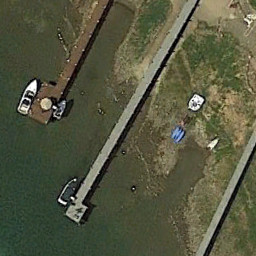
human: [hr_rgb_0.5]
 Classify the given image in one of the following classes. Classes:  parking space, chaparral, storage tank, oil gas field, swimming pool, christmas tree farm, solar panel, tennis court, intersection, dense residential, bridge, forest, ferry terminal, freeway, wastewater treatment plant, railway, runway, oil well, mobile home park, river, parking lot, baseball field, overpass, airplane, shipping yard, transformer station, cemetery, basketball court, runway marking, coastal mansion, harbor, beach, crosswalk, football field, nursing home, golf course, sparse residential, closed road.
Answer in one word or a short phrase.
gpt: ferry terminal